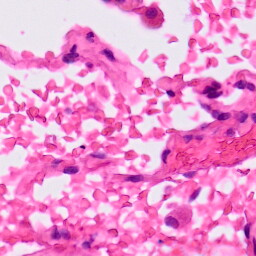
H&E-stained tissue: Lung